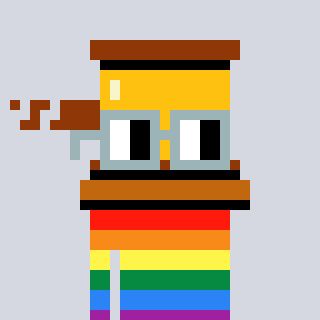
a pixel art character with square dark gray glasses, a gavel-shaped head and a grayscale-colored body on a cool background